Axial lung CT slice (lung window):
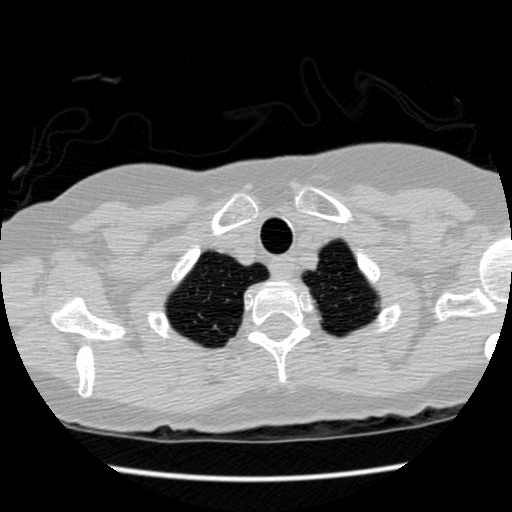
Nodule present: no